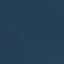
Land use / land cover: SeaLake